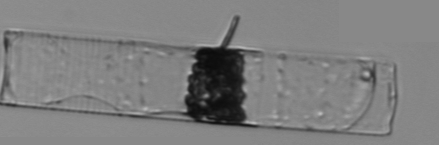
Label: Guinardia_flaccida